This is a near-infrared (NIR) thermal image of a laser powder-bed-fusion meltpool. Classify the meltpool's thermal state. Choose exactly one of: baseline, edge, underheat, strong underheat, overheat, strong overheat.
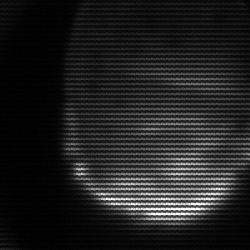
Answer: edge